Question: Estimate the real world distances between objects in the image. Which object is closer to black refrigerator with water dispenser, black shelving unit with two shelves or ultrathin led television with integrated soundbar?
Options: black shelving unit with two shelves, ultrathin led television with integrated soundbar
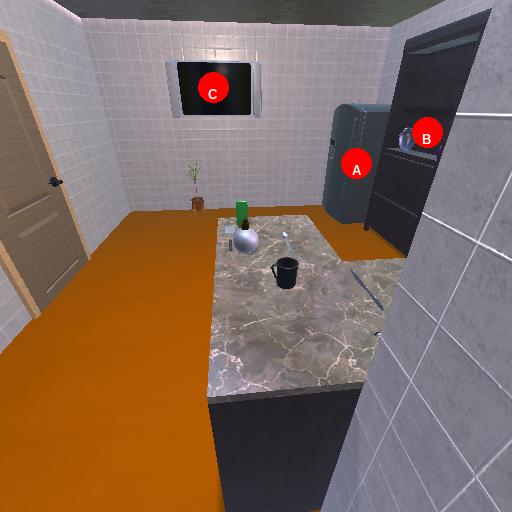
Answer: black shelving unit with two shelves